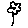
Label: flower